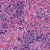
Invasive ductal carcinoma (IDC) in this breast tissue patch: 1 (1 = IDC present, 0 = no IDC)